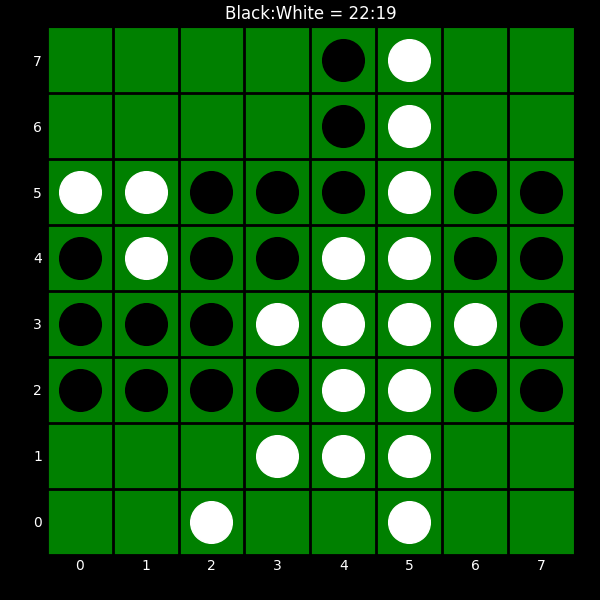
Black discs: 22
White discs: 19